【题型】填空题　【知识点】立体几何　【难度】easy
已知 \(PA \perp\) 平面 \(ABC\)，\(\triangle ABC\) 是直角三角形，且 \(AB = AC = 2\)，\(PA = 4\)，则点 \(P\) 到直线 \(BC\) 的距离是 \underline{\(\boldsymbol{3\sqrt{2}}\)}。
【解答】
\noindent
【答案】\(\boldsymbol{3\sqrt{2}}\)
【解析】取 \(BC\) 中点为 \(D\)，连接 \(AD, PD\)，如下所示：

因为 \(\triangle ABC\) 为等腰三角形，又 \(D\) 为 \(BC\) 中点，故 \(BC \perp AD\)；
因为 \(PA \perp\) 平面 \(ABC\)，\(BC \subset\) 面 \(ABC\)，故 \(BC \perp PA\)；
又 \(AD, PA \subset\) 面 \(PAD\)，\(AD \cap PA = A\)，故 \(BC \perp\) 面 \(PAD\)，又 \(PD \subset\) 面 \(PAD\)，故 \(PD \perp BC\)，
故点 \(P\) 到直线 \(BC\) 的距离，即为 \(PD\)；
在 \(\triangle ABC\) 中，\(AD = \frac{1}{2}BC = \frac{1}{2} \times \sqrt{2}AB = \sqrt{2}\)；
因为 \(PA \perp\) 平面 \(ABC\)，\(AD \subset\) 面 \(ABC\)，故 \(PA \perp AD\)，则 \(\triangle PAD\) 为直角三角形；
在 \(\triangle PAD\) 中，\(PA = 4\)，\(AD = \sqrt{2}\)，故
\[
PD = \sqrt{PA^2 + AD^2} = \sqrt{16 + 2} = 3\sqrt{2},
\]
故点 \(P\) 到直线 \(BC\) 的距离为 \(3\sqrt{2}\)。
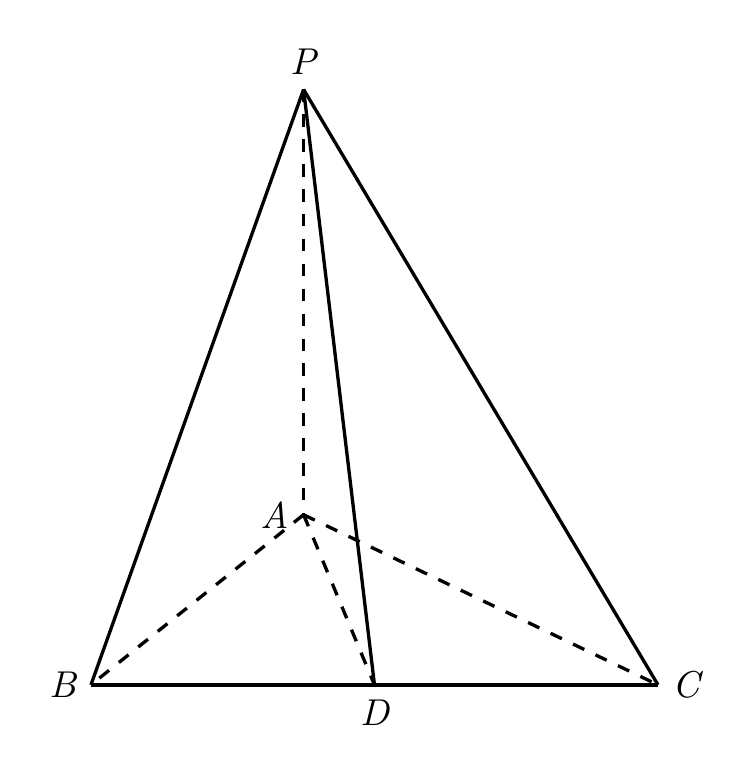